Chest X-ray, PA view. Patient: 75 years old, sex M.
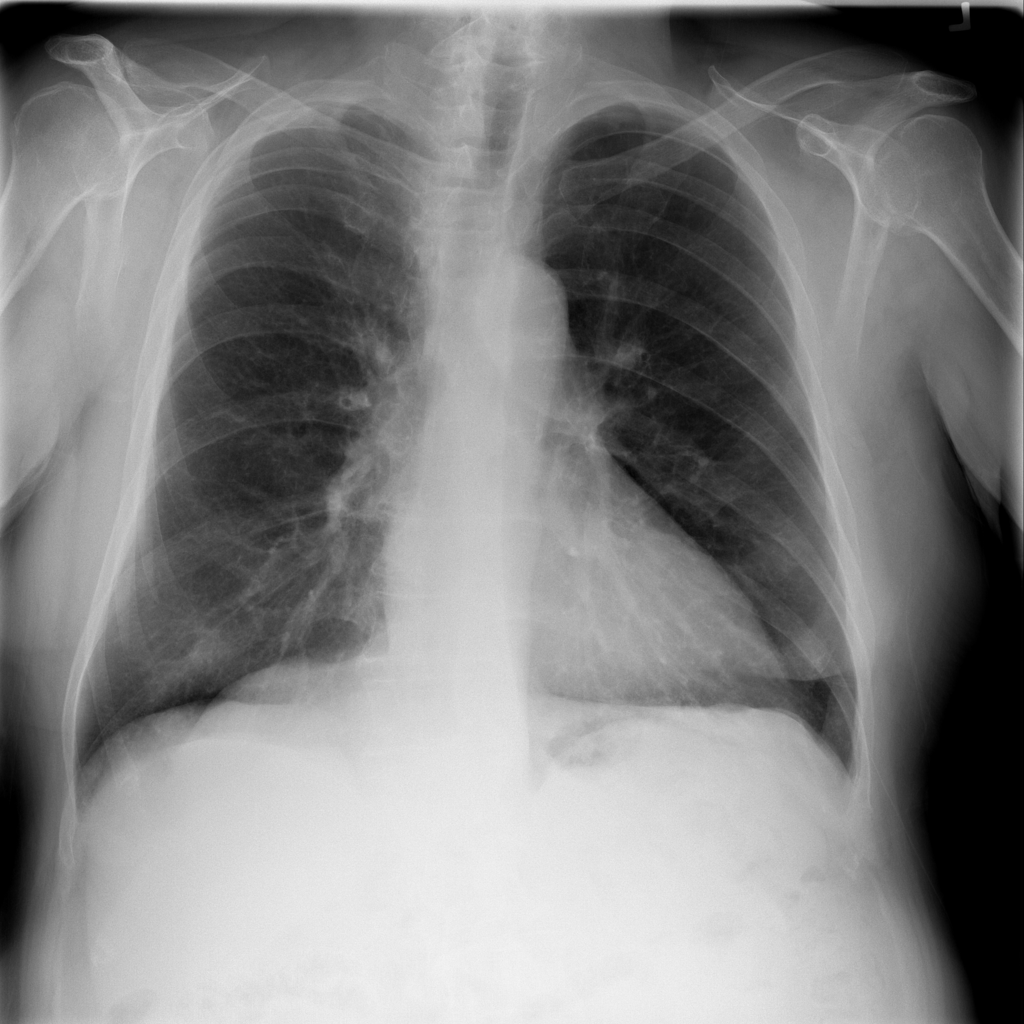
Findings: No Finding